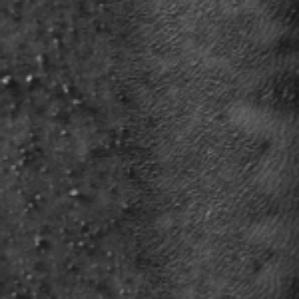
Label: frost